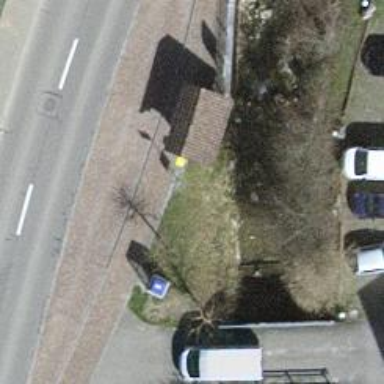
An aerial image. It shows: Post box.